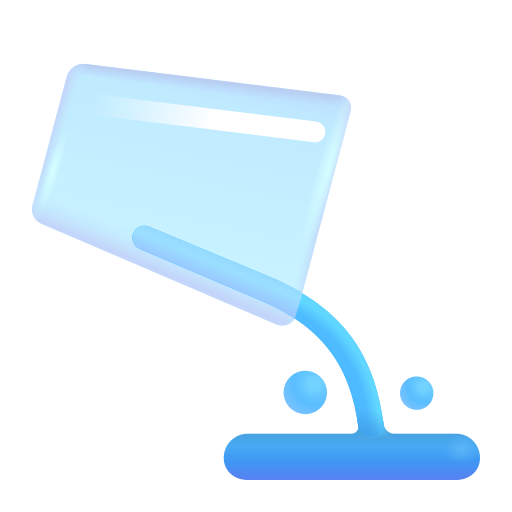
pouring liquid color